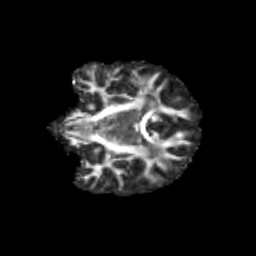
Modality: FA
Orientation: coronal
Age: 11
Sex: female
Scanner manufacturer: siemens
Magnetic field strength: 3 T
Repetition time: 3.8 s
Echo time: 0.07 s